This continuous-wavelet-transform scalogram was computed from a bearing vibration snapshot. Based on the visible evidence, which condition applies: normal, inner_race, outer_race, ball?
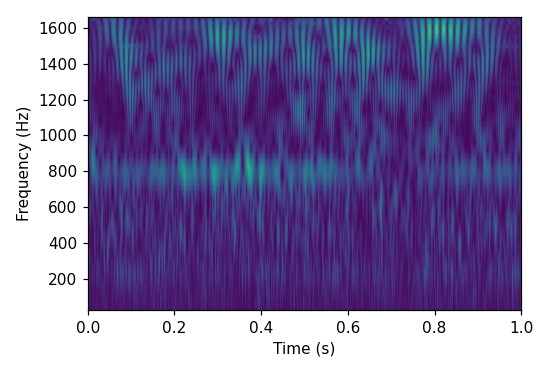
Answer: normal